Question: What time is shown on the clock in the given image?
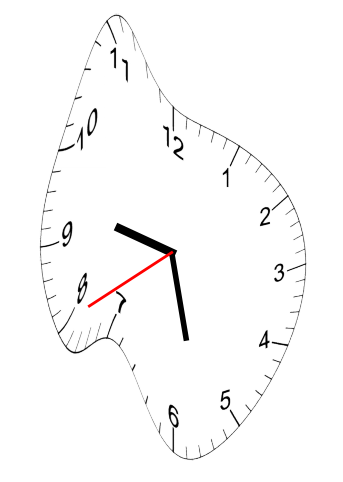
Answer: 09:27:40